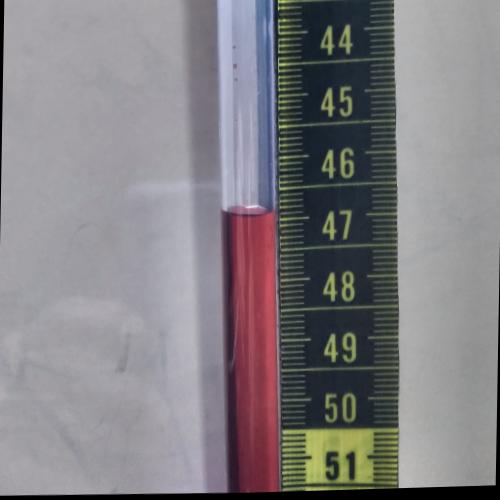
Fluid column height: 46.9 cm